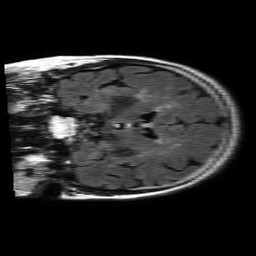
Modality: FLAIR
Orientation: coronal
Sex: female
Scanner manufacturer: philips
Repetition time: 11 s
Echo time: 0.125 s